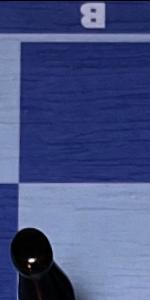
Label: Empty